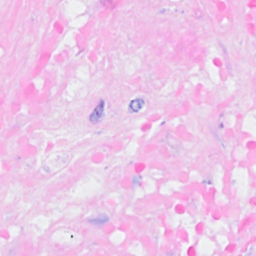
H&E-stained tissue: Breast